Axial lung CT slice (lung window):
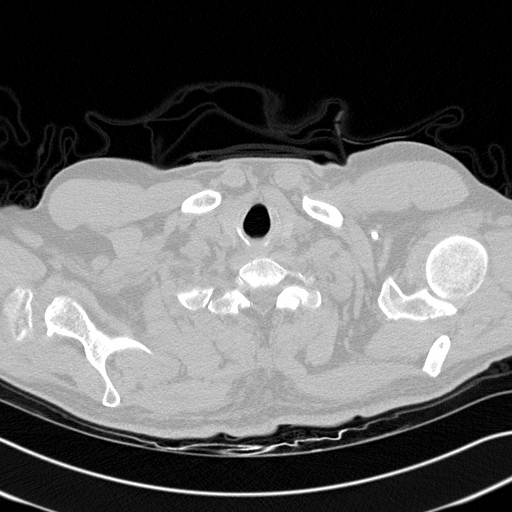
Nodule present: no